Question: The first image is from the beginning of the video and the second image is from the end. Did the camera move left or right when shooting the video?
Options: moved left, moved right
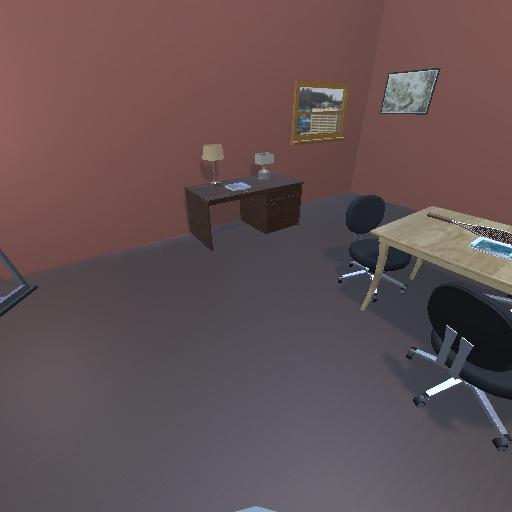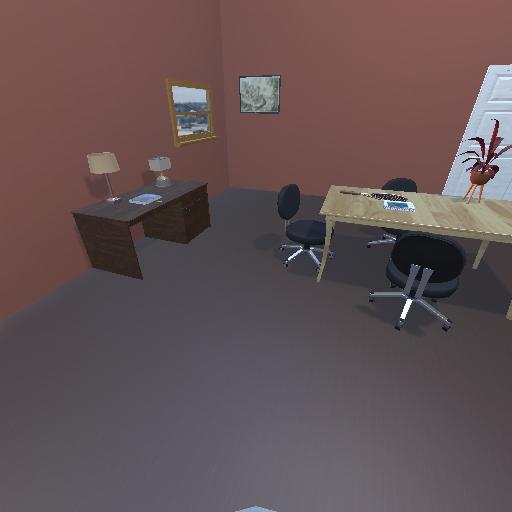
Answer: moved left